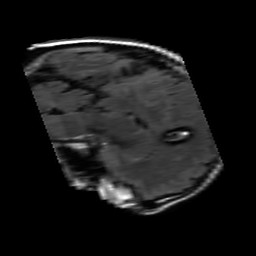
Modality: FLAIR
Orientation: sagittal
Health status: ill
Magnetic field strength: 3 T